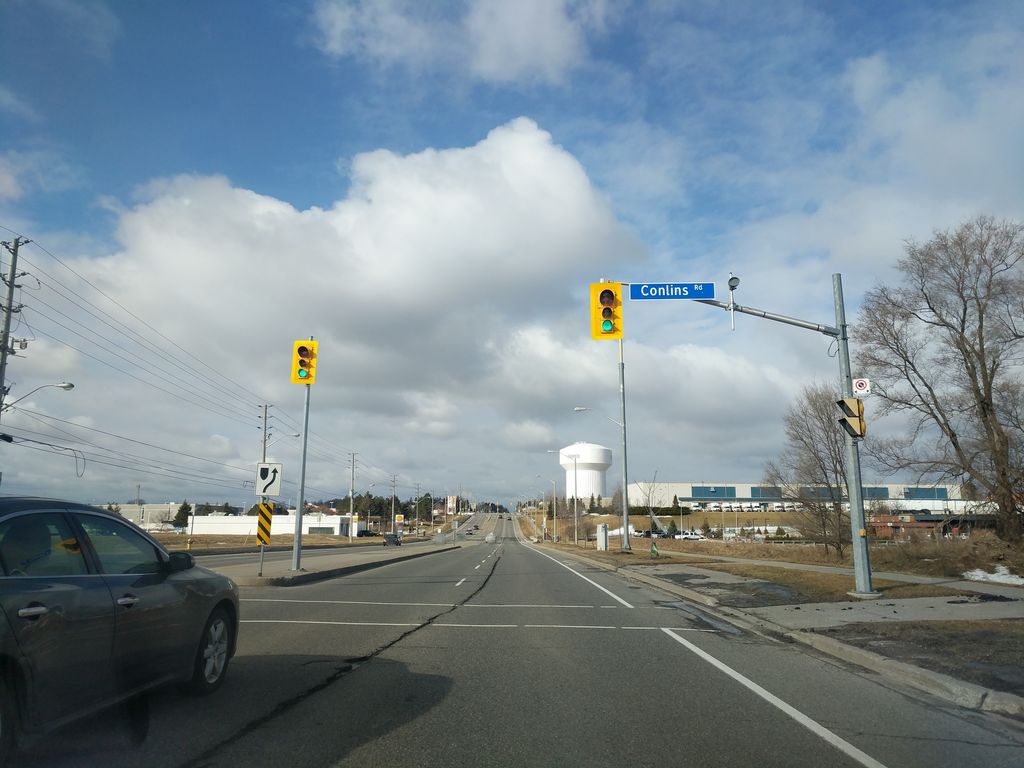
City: toronto